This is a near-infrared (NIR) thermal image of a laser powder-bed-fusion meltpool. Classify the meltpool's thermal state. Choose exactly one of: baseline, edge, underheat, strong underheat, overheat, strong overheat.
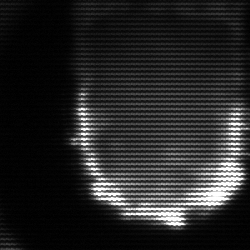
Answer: baseline